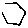
Label: hexagon